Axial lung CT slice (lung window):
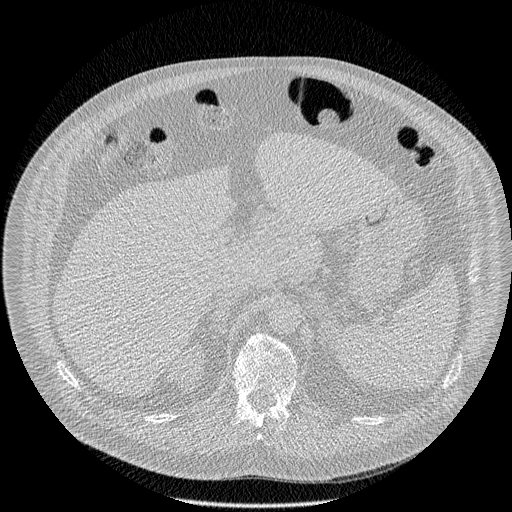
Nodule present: no